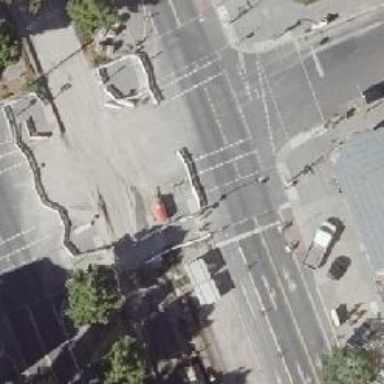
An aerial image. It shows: Footway located on traffic island.